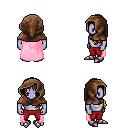
a pixel art fantasy rpg character, male body template, dark elf, purple skin, pink cape, red pants, blonde left-swept hairstyle, cloth hood, metal boots, four views (front, back, left, right), 2x2 character sprite sheet, small pixel art, hard edges, no anti-aliasing